Aerial crown-view tile of a tropical tree (Barro Colorado Island, Panama), acquired 20240918:
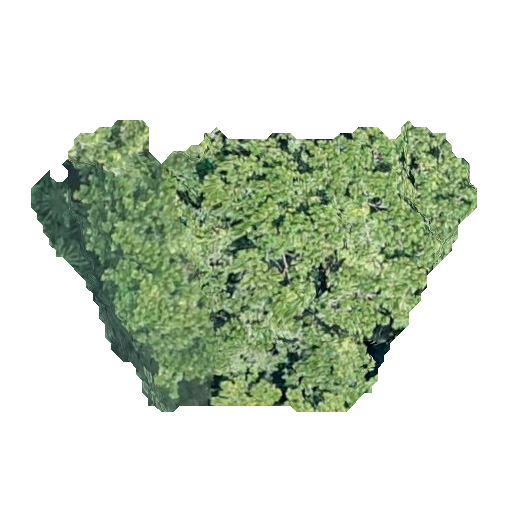
Species: Anacardium excelsum
GBIF accepted scientific name: Anacardium excelsum
Crown area: 144.757 m²